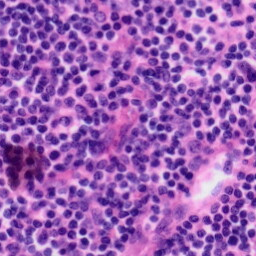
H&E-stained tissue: Tonsil